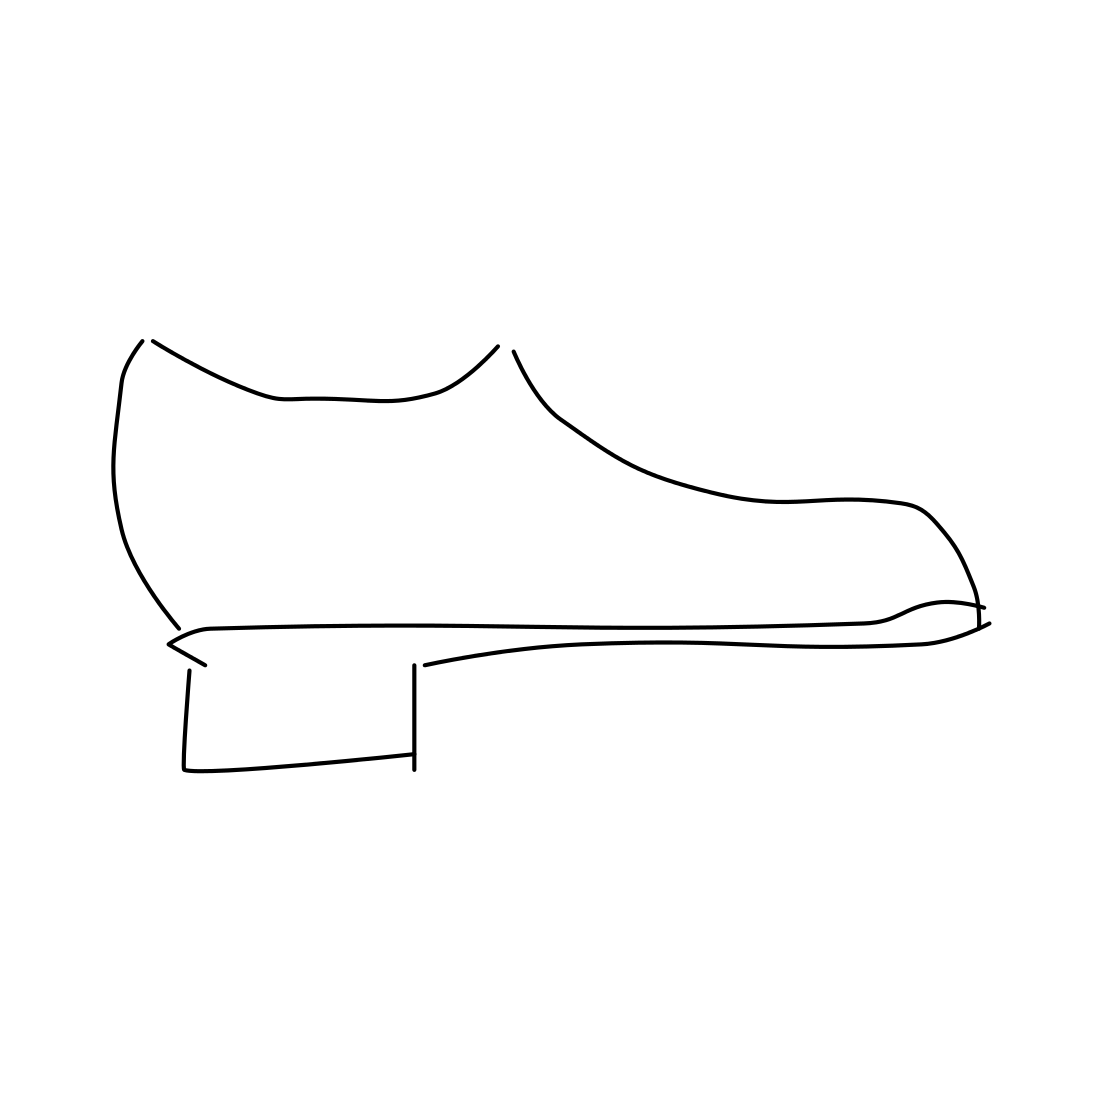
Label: shoe